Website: walmart
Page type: payment
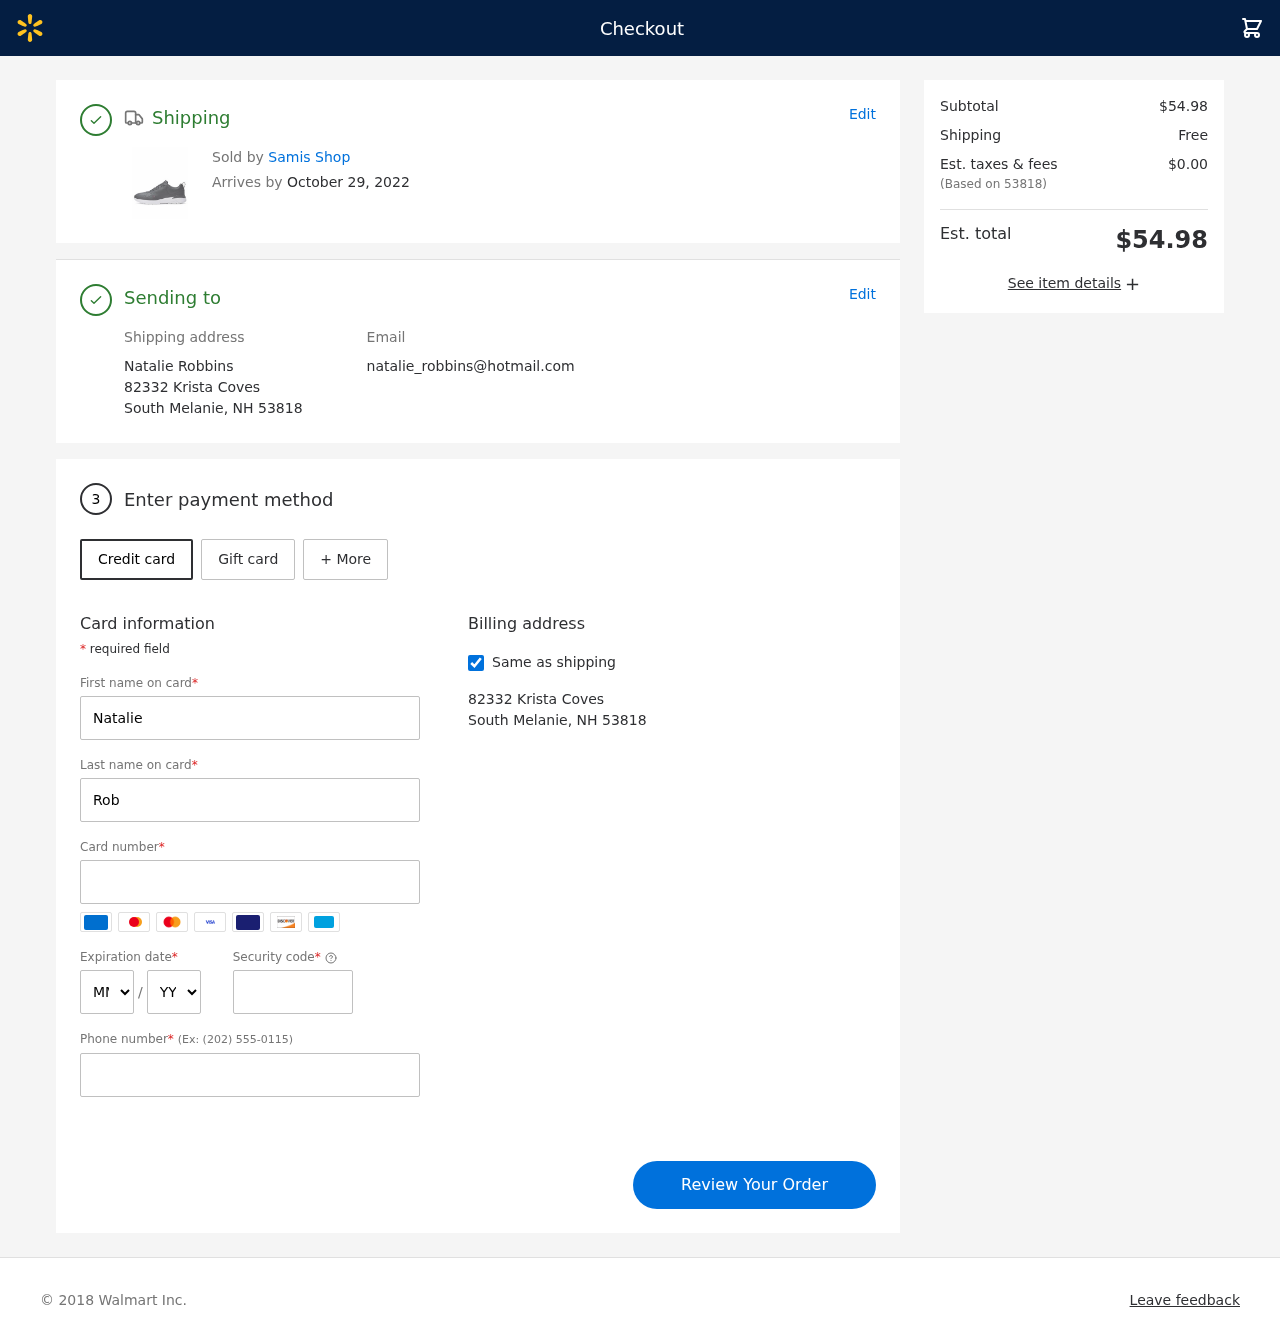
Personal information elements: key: PII_CARD_CVV
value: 980
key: PII_CARD_EXPIRY_MONTH
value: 06
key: PII_CARD_EXPIRY_YEAR
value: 27
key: PII_CARD_NUMBER
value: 4545 5108 7376 1003
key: PII_CITY_STATE_ZIP
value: South Melanie, NH 53818
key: PII_EMAIL
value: natalie_robbins@hotmail.com
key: PII_FIRSTNAME
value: Natalie
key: PII_FULLNAME
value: Natalie Robbins
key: PII_LASTNAME
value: Robbins
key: PII_PHONE
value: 2008743310
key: PII_POSTCODE
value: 53818
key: PII_STREET
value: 82332 Krista Coves
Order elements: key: ORDER_DELIVERY_DATE
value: October 29, 2022
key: ORDER_SUBTOTAL
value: $54.98
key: ORDER_SHIPPING_COST
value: Free
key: ORDER_TAX
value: $0.00
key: ORDER_TOTAL
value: $54.98